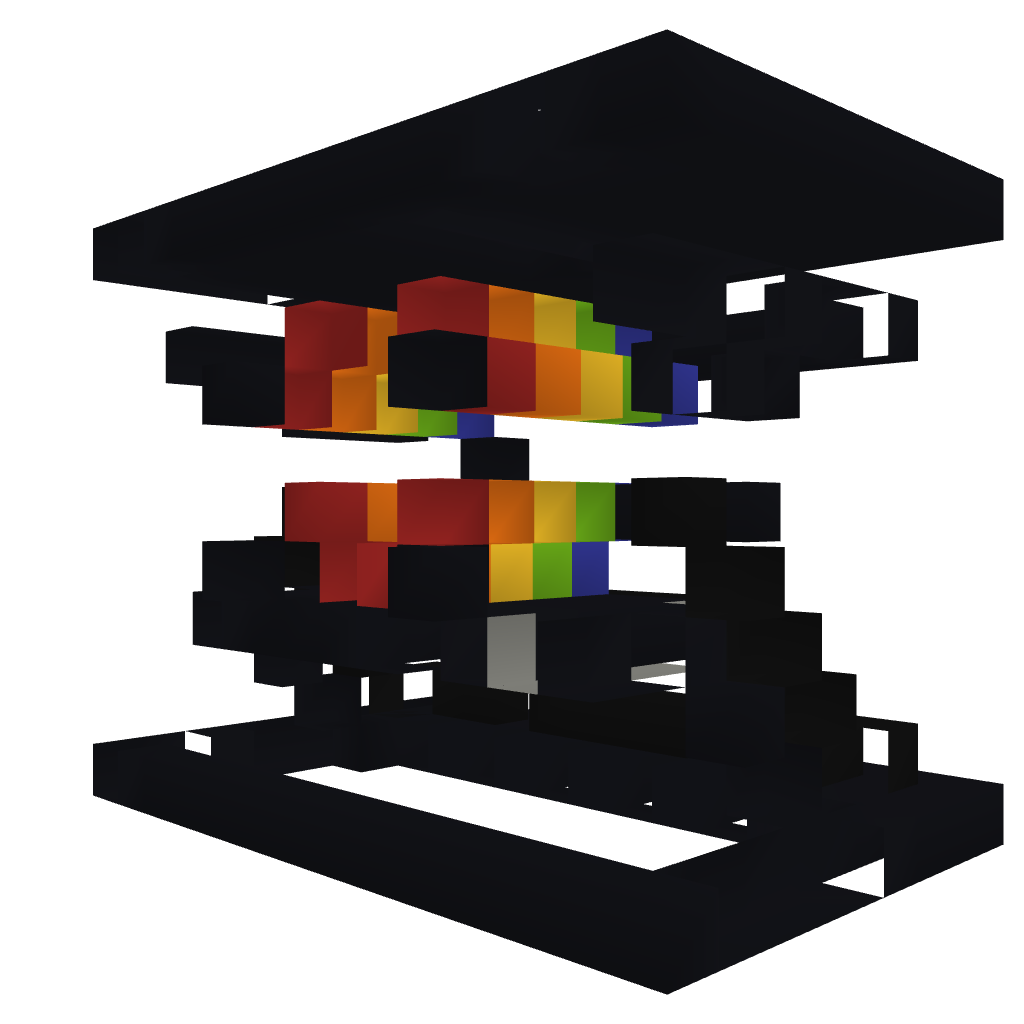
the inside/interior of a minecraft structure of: Rainbow Fighter